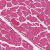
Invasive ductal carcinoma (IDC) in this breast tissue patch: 0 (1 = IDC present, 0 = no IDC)